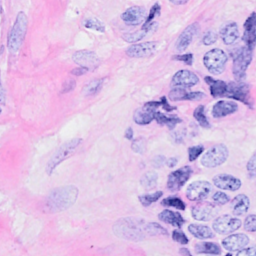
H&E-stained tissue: Breast